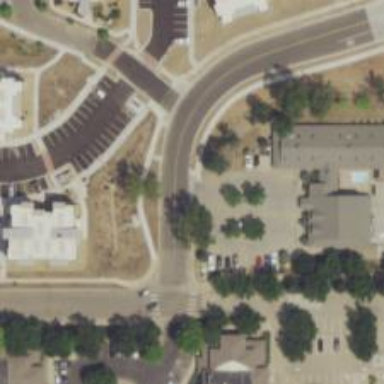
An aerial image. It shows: Road with stop sign.